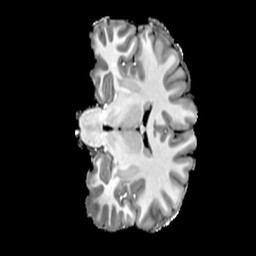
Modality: T1w
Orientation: coronal
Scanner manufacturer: siemens
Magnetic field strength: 7 T